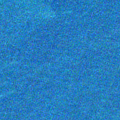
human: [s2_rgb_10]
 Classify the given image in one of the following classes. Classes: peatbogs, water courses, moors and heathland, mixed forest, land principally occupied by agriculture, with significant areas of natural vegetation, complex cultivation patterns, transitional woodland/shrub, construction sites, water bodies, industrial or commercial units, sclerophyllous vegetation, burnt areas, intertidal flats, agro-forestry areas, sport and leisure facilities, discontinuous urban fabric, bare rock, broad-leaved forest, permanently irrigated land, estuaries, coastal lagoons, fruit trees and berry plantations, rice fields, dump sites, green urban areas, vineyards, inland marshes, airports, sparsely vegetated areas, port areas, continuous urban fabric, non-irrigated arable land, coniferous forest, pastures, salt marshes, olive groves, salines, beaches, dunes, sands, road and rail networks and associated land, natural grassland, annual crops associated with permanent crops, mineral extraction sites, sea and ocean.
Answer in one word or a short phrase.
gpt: sea and ocean